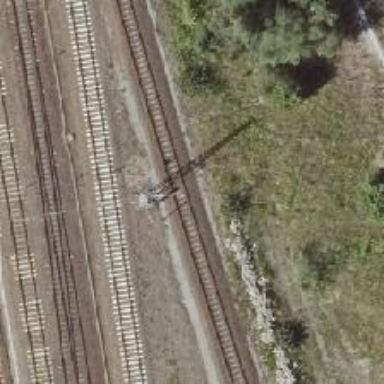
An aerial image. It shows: Milestone along the railway track with catenary mast.